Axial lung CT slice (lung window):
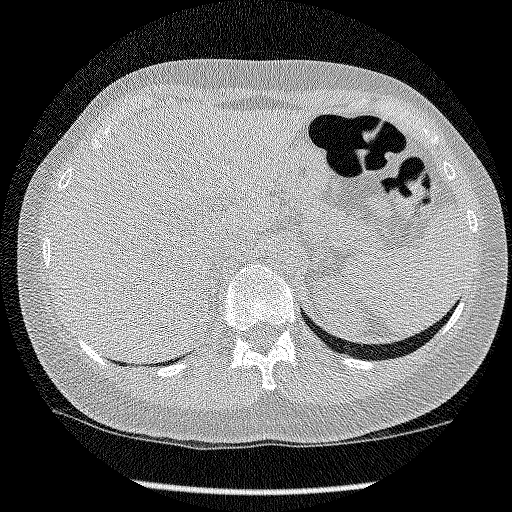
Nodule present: no